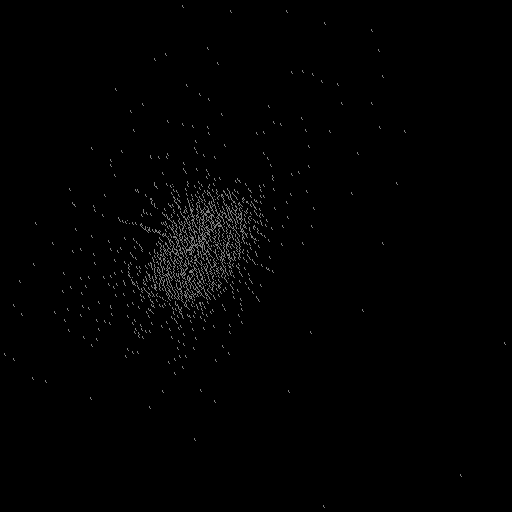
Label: supernova